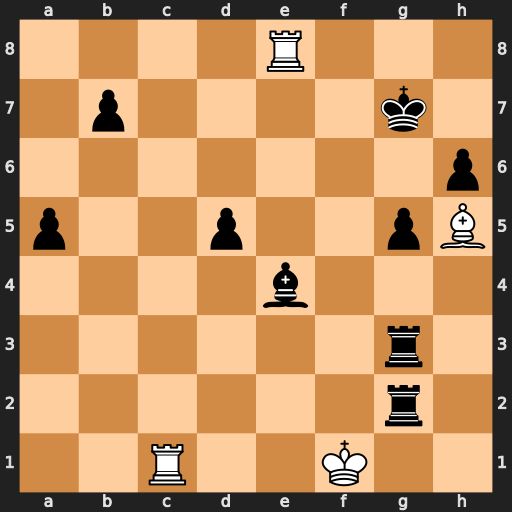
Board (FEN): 4R3/1p4k1/7p/p2p2pB/4b3/6r1/6r1/2R2K2
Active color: w
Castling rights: -
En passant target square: -
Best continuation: Rc7+ Kf6 Rf7#